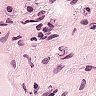
Metastatic tissue present: no